Question: I'm making a phonegap application with jQuery Mobile.
Here the thing. I've got an input field like this one, at the end of fieldset :
'''
<div data-role="fieldcontain">
// Various fields
<input type="number" id="txtMesure"/>
</div>
'''
When I click on it with my Android device, it shows the numeric keyboard with a "Next" button, like this :

When I click on the Next button while filling the previous fields, it automaticaly focus the next field, but with this one, the last of the fieldset, it obviously does nothing.
Is there a way to bind an action when I click on this "Next" button ?
I've tried many events like but the "Next" button never trigger any of these events.
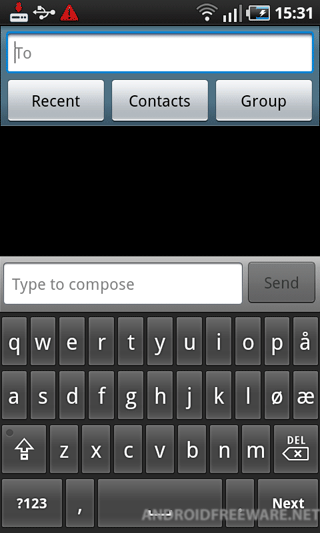
Answer: I would give <URL> a try. If there is nothing else to focus, maybe add an invisible input field; though this is quite a cheesy solution..